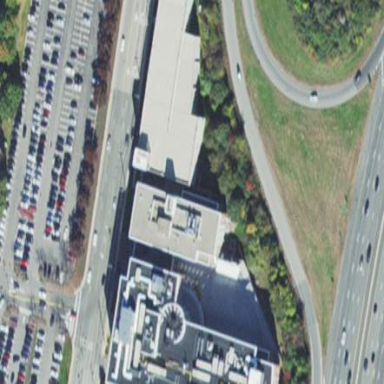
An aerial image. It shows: Healthcare facility identified as hospital.